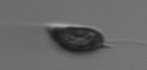
Label: Prorocentrum_triestinum